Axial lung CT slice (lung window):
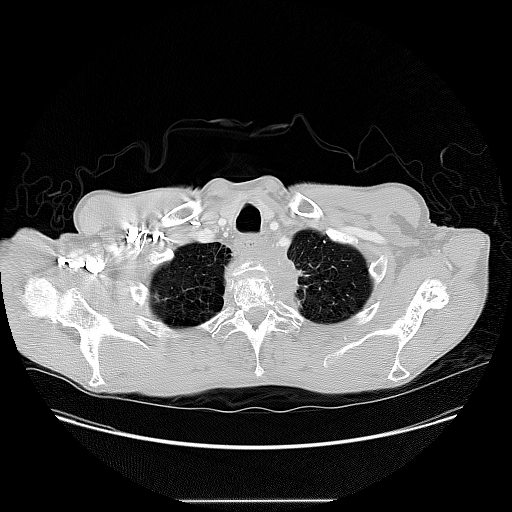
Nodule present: no